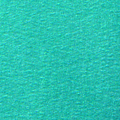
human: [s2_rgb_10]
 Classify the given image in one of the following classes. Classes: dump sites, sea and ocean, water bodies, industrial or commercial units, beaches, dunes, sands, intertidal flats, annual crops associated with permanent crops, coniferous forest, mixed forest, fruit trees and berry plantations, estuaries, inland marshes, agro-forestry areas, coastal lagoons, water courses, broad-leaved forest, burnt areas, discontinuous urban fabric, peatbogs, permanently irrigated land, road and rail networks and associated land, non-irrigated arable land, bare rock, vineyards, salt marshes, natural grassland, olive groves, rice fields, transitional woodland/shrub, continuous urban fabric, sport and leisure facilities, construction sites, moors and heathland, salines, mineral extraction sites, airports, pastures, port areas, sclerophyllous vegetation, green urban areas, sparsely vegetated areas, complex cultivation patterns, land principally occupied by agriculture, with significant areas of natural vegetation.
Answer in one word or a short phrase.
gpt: sea and ocean